Aerial crown-view tile of a tropical tree (Barro Colorado Island, Panama), acquired 20240611:
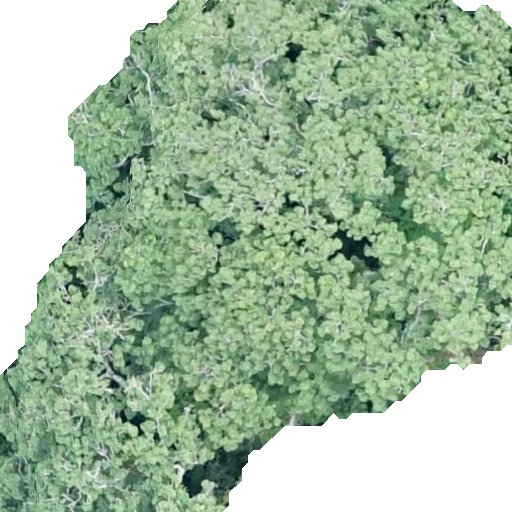
Species: Ceiba pentandra
GBIF accepted scientific name: Ceiba pentandra
Crown area: 343.02 m²